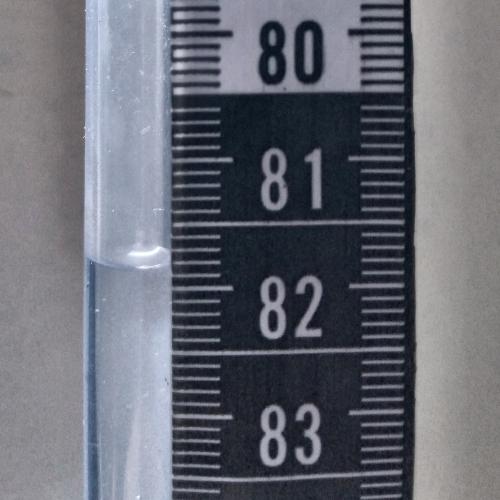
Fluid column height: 81.8 cm